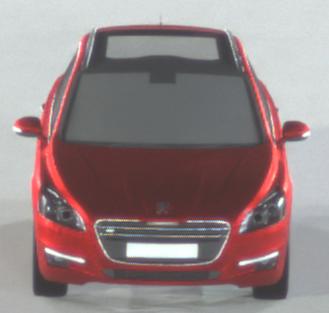
Make: Peugeot
Model: 508 SW 120 VTi
Detailed model: 508 (I) SW
Model produced from: 2011/03
Model produced until: 2014/05
Doors: 5
Color: red
Road condition: dry road
Daytime: night
Contrast: high contrast